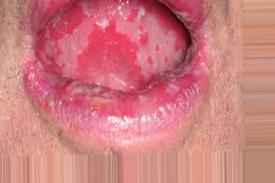
Condition: Mouth Ulcer